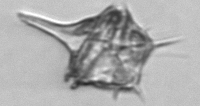
Label: Amylax